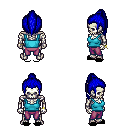
a pixel art fantasy rpg character, male body template, skeleton, teal pirate shirt, magenta pants, blue long topknot hairstyle, bracelets, black slippers, four views (front, back, left, right), 2x2 character sprite sheet, small pixel art, hard edges, no anti-aliasing